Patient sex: M
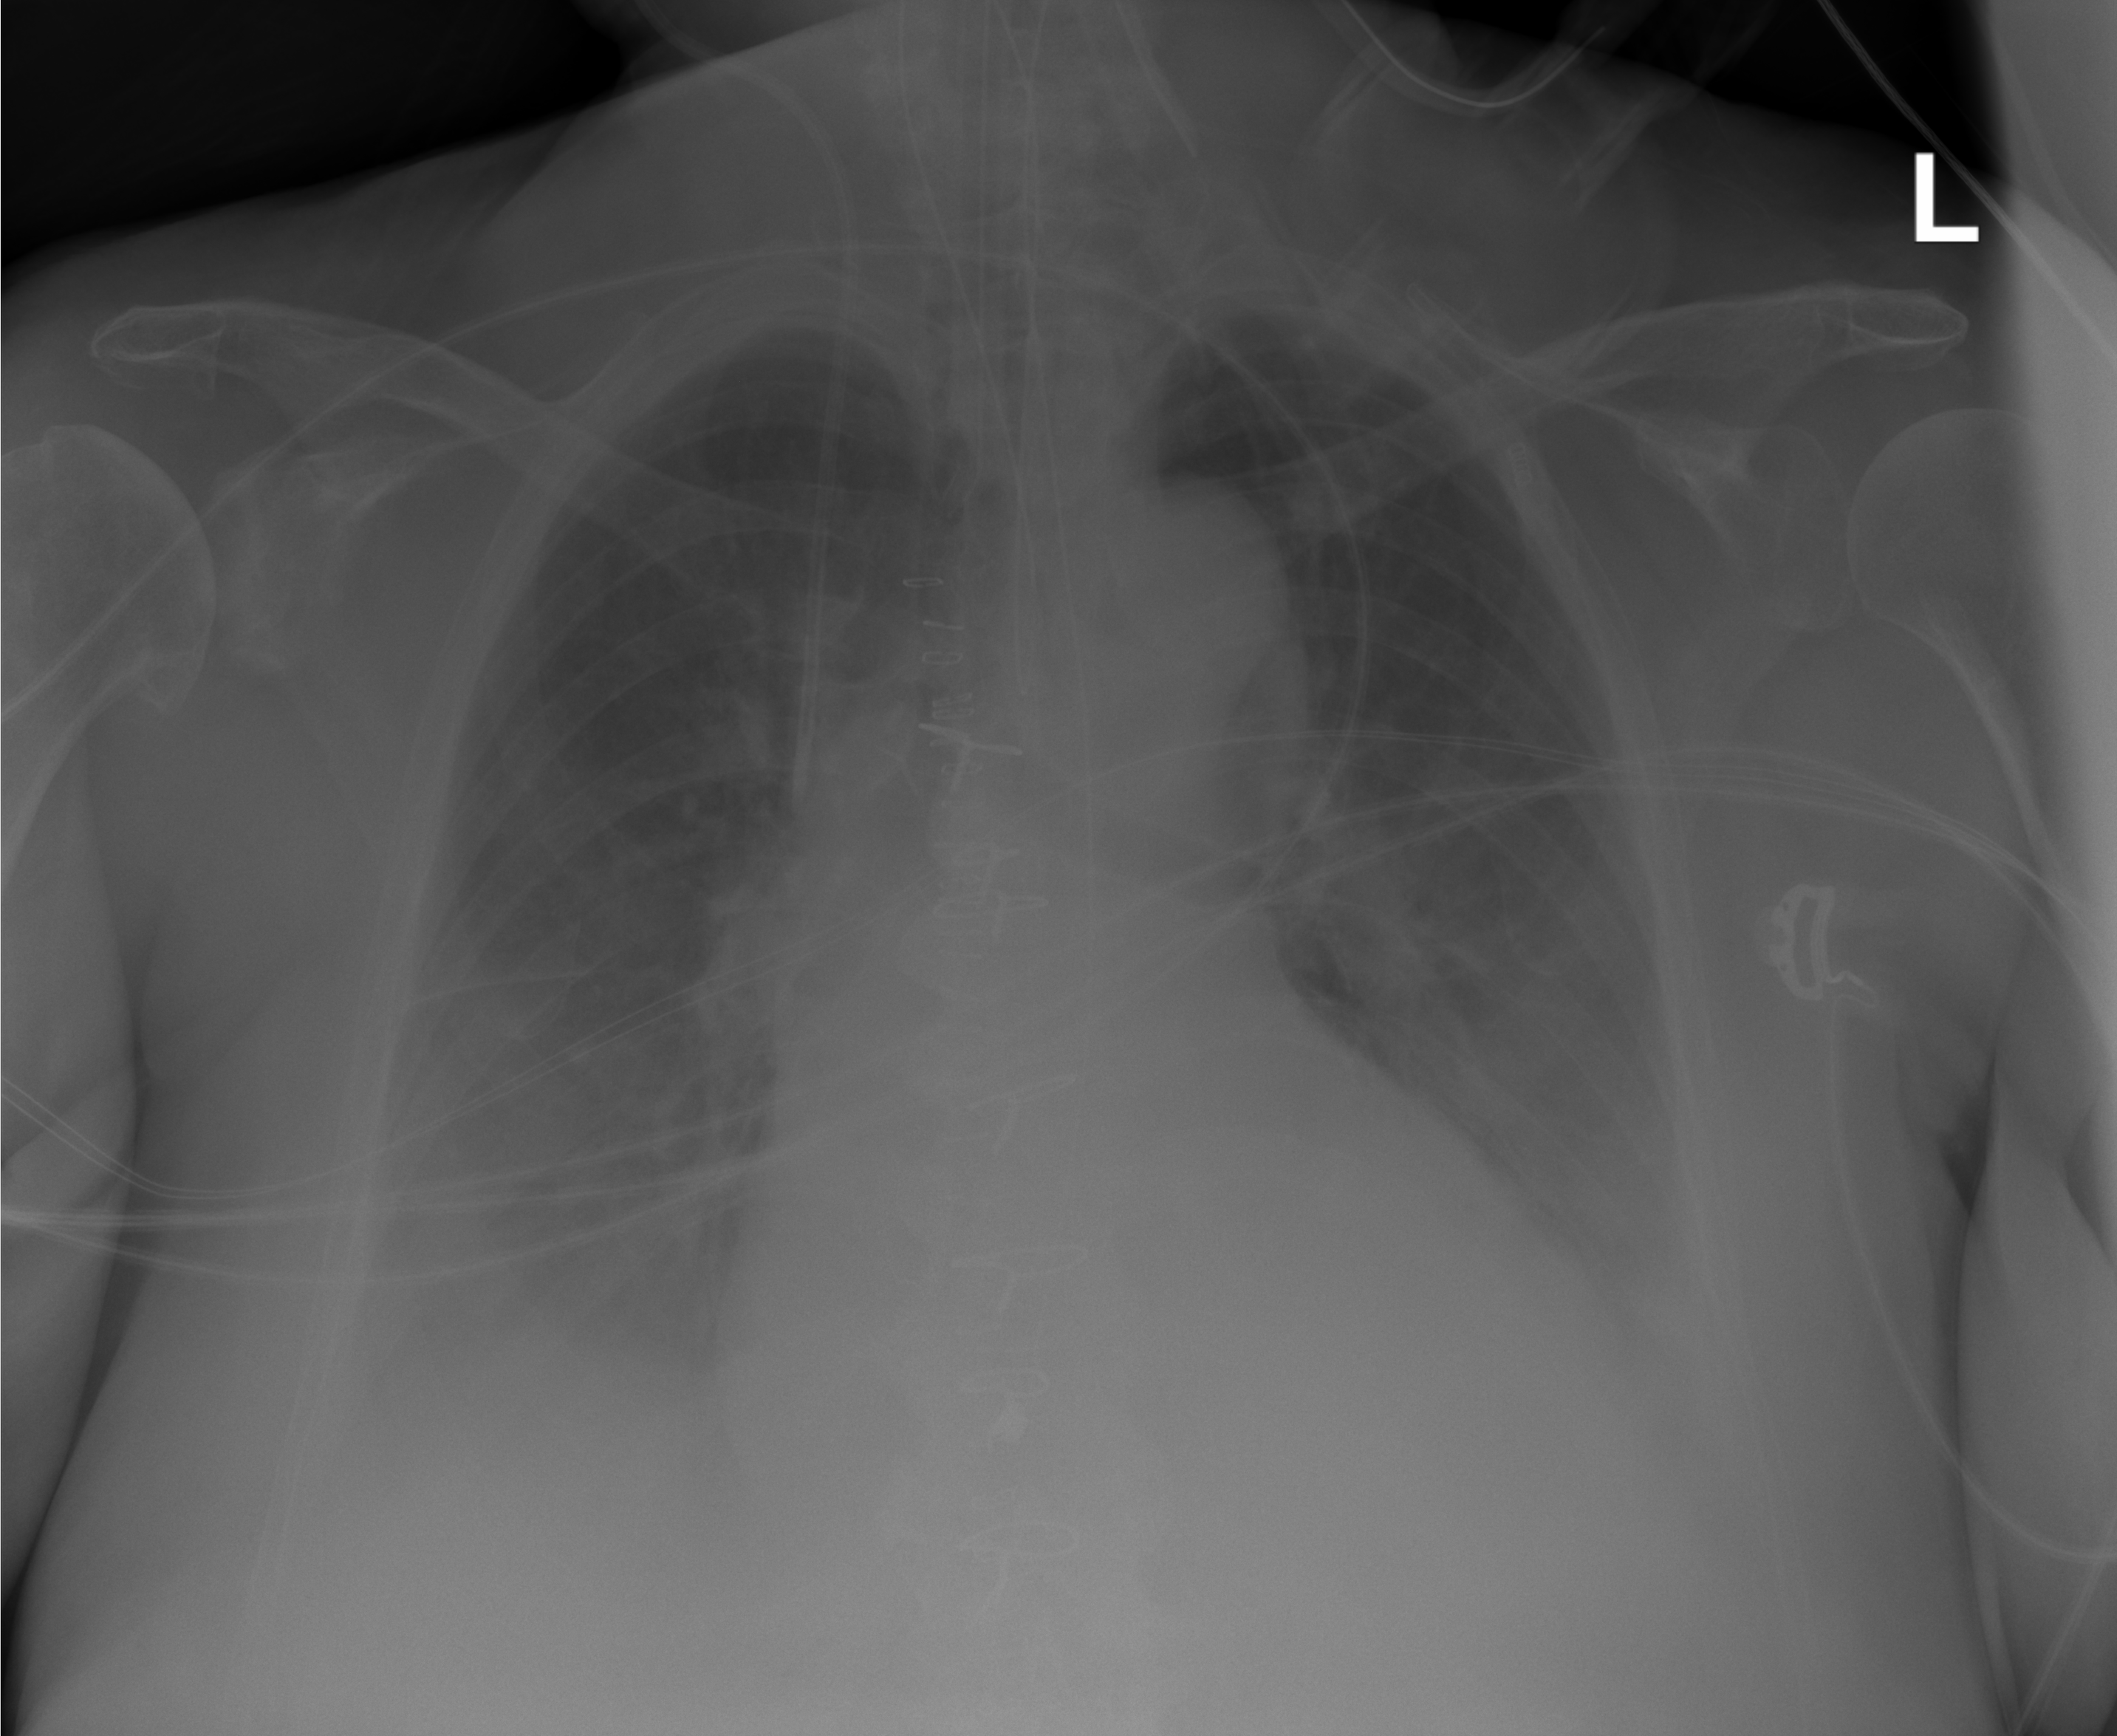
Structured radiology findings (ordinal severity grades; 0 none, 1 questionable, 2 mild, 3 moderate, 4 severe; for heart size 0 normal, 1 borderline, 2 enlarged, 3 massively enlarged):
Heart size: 2
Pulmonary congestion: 0
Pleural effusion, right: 2
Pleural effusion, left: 2
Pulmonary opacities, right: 0
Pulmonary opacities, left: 0
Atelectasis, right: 2
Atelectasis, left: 2